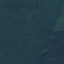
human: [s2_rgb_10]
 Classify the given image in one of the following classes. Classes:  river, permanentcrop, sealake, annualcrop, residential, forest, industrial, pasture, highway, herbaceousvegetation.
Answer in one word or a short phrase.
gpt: Forest